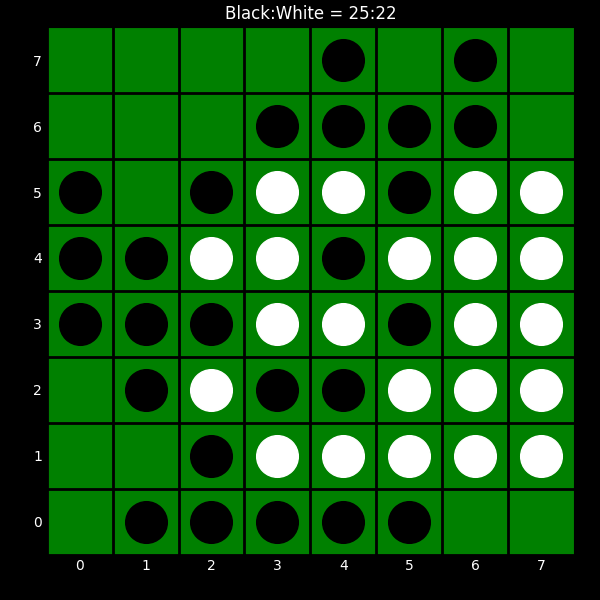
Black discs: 25
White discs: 22